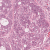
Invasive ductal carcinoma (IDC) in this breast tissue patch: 0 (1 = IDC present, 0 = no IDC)